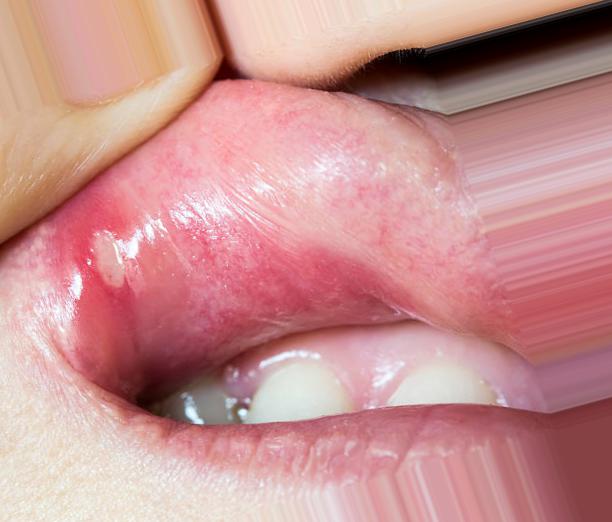
Condition: Mouth Ulcer